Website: ulta-beauty
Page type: customer-info-address
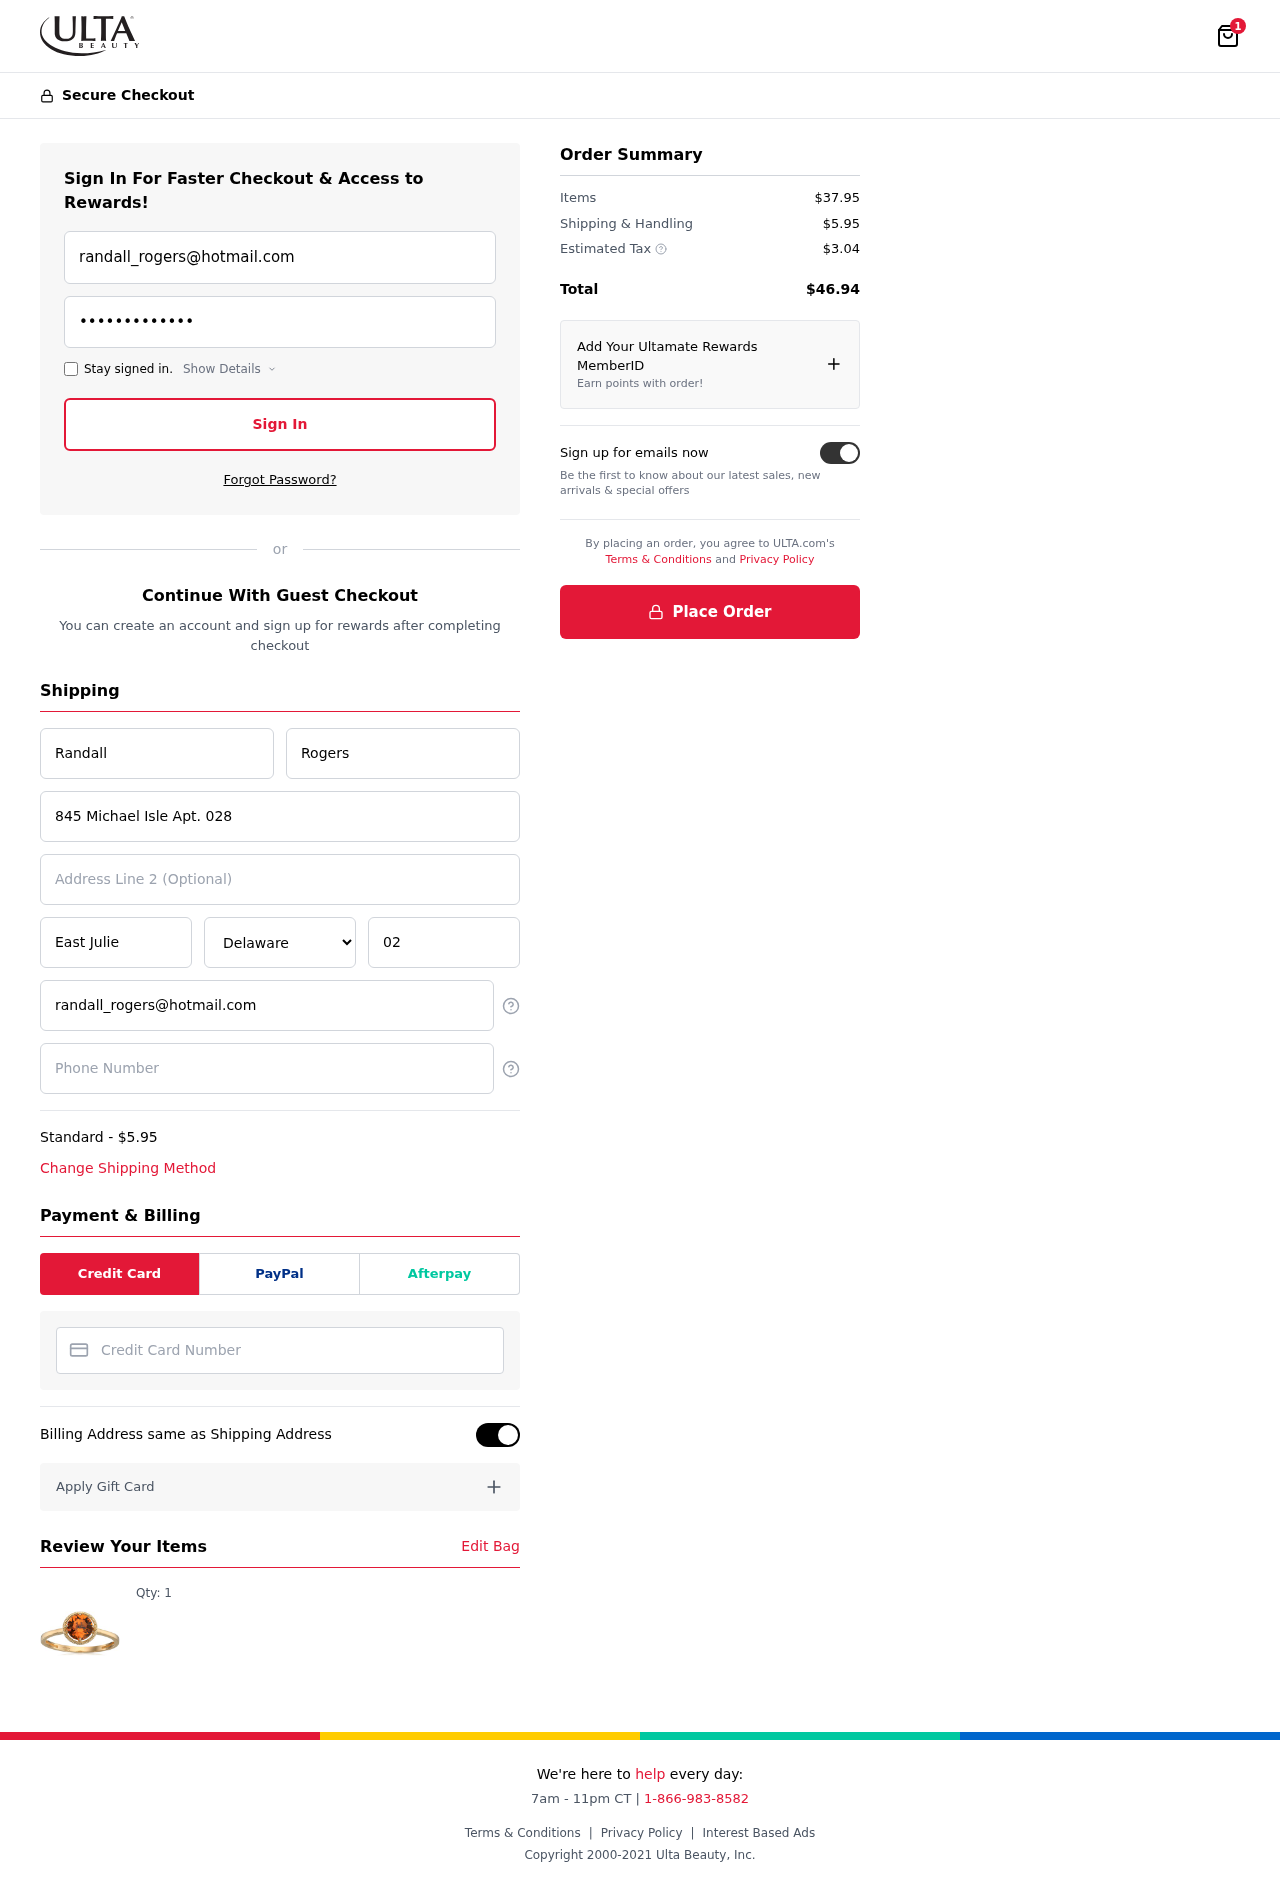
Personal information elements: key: PII_CARD_NUMBER
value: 3487 3889 0268 275
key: PII_CITY
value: East Julie
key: PII_EMAIL
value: randall_rogers@hotmail.com
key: PII_FIRSTNAME
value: Randall
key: PII_LASTNAME
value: Rogers
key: PII_PHONE
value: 9173607832
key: PII_POSTCODE
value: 02139
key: PII_STATE
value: Delaware
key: PII_STREET
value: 845 Michael Isle Apt. 028
Product elements: key: PRODUCT1_QUANTITY
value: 1
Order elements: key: ORDER_NUM_ITEMS
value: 1
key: ORDER_SHIPPING_COST
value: $5.95
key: ORDER_ITEMS_TOTAL
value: $37.95
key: ORDER_SHIPPING_COST2
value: $5.95
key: ORDER_TAX
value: $3.04
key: ORDER_TOTAL
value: $46.94